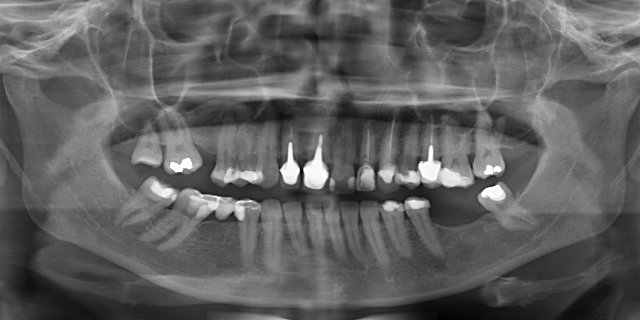
adult